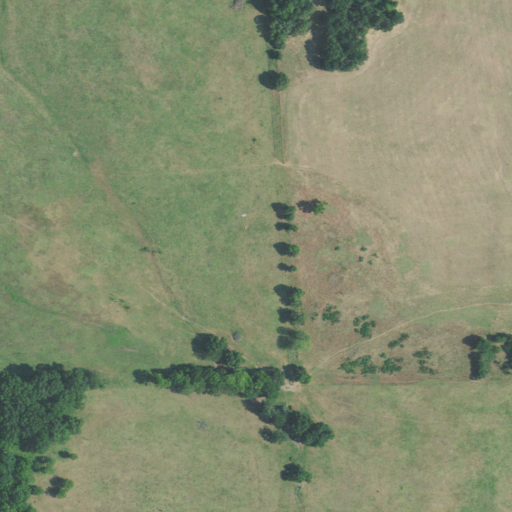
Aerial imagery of plain(s) in Oklahoma named Sweetwater Prairie containing pasture and deciduous forest